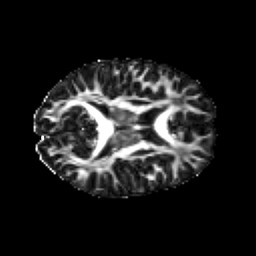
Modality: FA
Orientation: axial
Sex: male
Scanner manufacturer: siemens
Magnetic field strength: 3 T
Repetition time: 5 s
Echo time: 0.071 s